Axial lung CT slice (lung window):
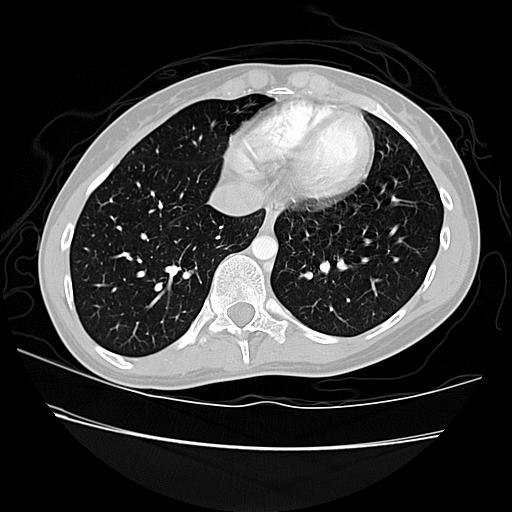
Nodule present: no